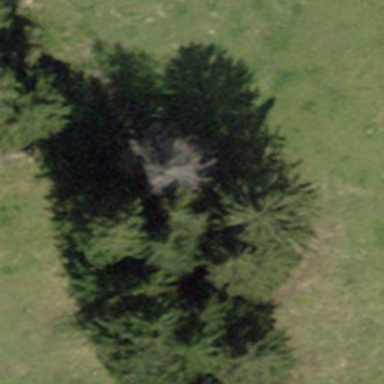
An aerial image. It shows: Forest area.